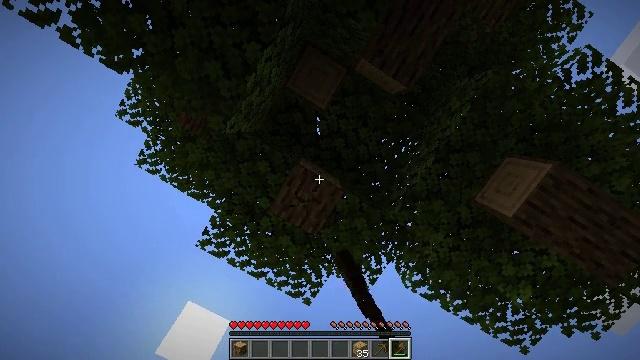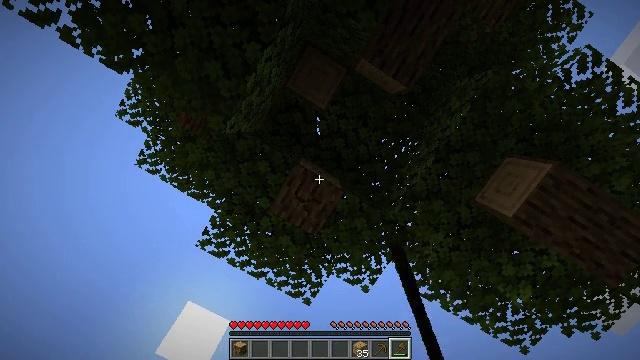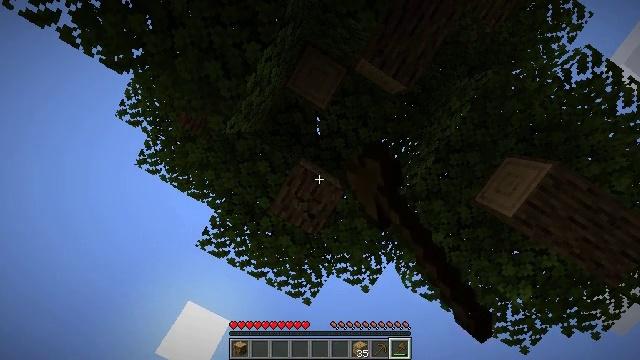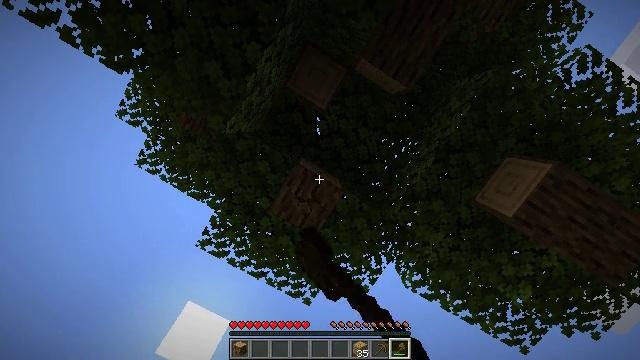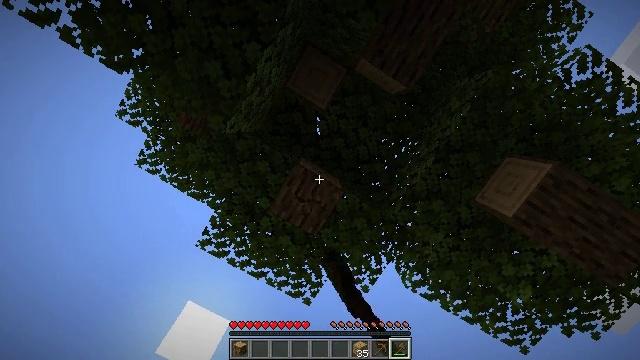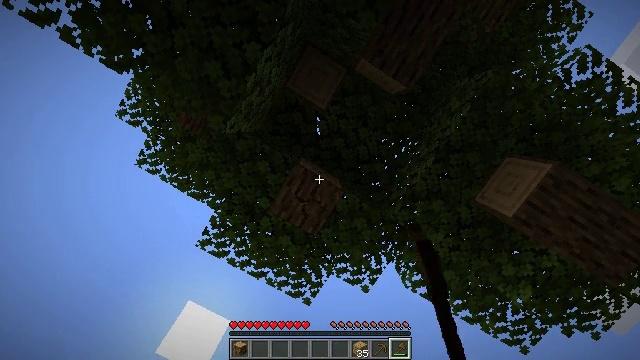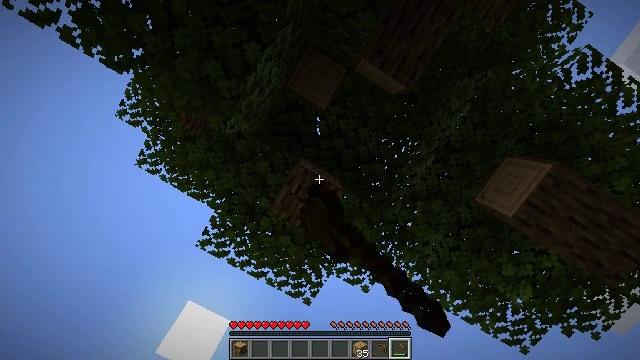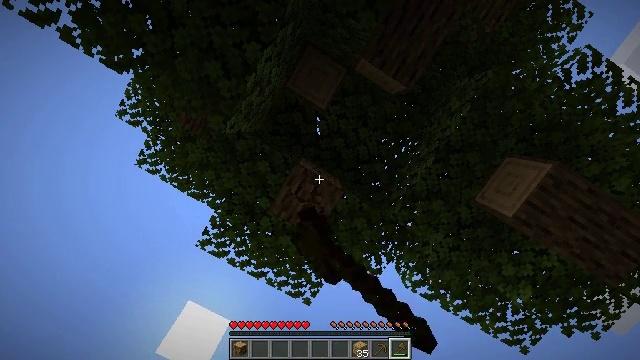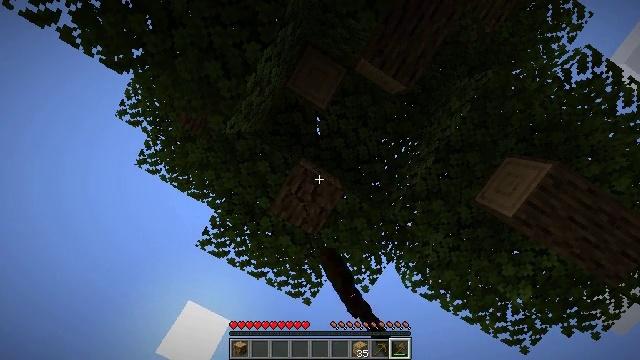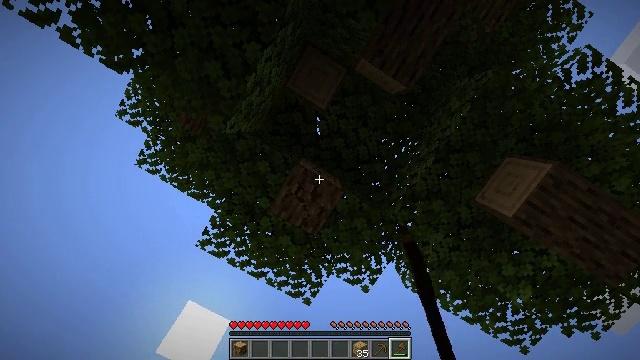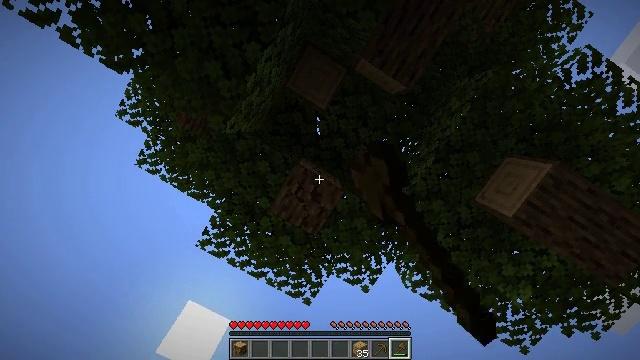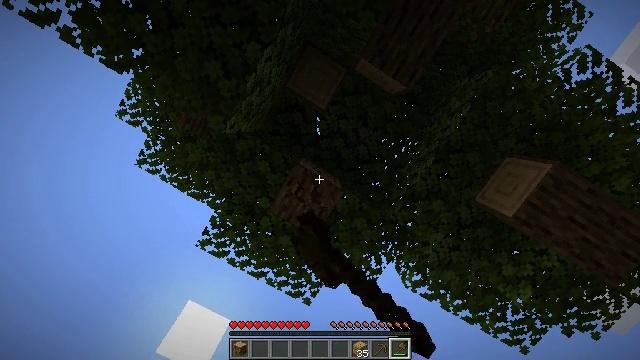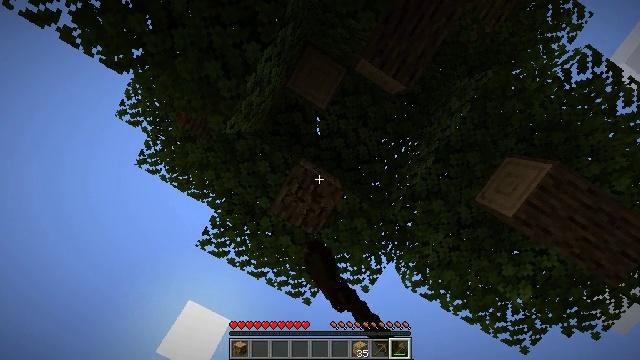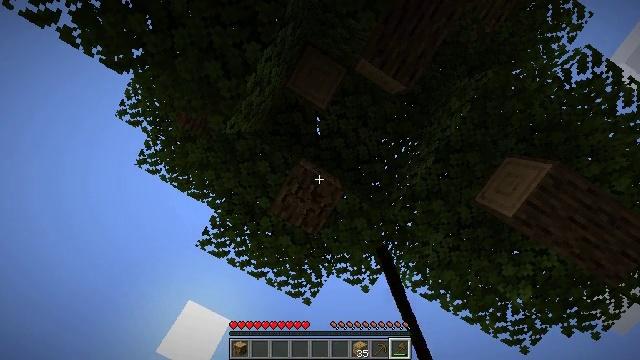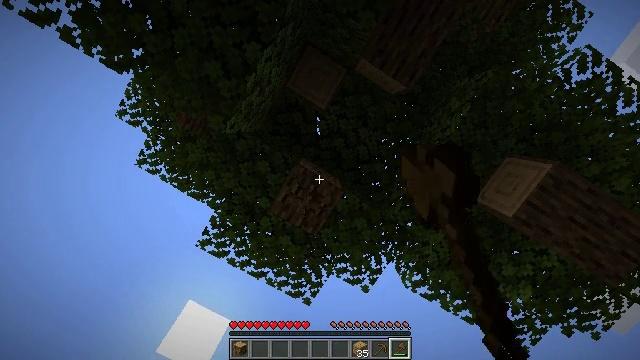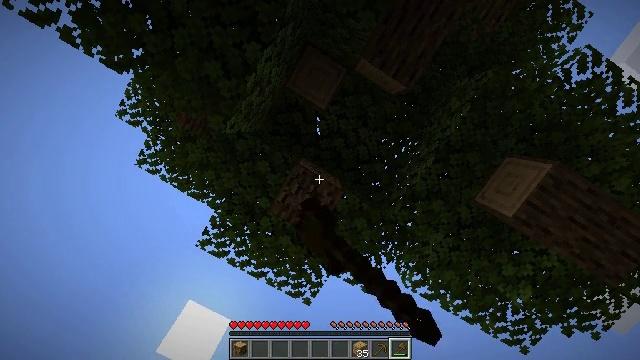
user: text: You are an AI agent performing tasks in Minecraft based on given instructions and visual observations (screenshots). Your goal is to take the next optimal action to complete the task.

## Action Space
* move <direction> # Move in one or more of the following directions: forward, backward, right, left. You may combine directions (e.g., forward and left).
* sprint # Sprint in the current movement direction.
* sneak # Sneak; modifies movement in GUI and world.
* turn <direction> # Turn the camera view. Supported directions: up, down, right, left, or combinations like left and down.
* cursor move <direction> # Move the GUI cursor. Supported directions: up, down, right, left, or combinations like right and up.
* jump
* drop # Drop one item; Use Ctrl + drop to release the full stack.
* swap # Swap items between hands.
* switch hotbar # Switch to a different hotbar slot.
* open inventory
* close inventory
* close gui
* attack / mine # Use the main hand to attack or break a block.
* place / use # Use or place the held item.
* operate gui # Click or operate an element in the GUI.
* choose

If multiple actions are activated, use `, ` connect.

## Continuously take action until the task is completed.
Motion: motion action
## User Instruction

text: Gather oak logs from trees.
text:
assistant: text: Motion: attack / mine
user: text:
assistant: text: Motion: attack / mine
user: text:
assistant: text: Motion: attack / mine
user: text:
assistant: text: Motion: attack / mine
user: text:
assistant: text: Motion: attack / mine
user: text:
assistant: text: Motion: attack / mine
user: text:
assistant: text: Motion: attack / mine
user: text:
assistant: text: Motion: attack / mine
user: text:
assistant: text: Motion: attack / mine
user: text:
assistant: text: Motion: attack / mine
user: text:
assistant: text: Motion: attack / mine
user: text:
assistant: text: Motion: attack / mine
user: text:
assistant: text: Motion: attack / mine
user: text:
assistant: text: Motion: attack / mine
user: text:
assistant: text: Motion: attack / mine
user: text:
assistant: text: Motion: attack / mine
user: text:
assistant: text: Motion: attack / mine
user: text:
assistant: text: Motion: attack / mine
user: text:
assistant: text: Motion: attack / mine
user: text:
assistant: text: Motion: attack / mine
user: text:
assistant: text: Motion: attack / mine
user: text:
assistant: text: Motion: attack / mine
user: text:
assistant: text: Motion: attack / mine
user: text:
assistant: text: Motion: attack / mine
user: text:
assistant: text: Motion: attack / mine
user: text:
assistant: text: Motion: attack / mine
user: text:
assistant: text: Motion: attack / mine
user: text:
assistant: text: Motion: attack / mine
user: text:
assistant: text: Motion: attack / mine
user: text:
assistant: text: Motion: attack / mine